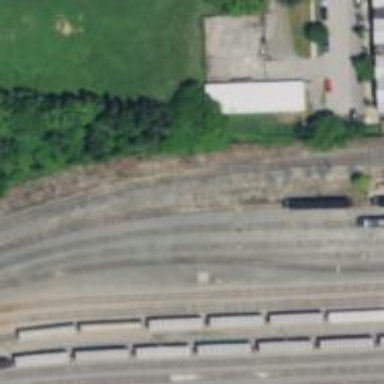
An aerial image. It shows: Railway yard in service.